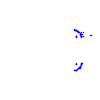
Particle: proton